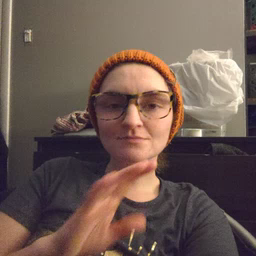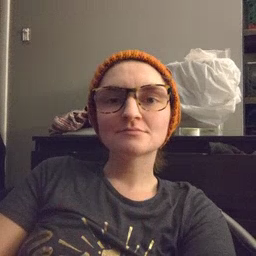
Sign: cheek